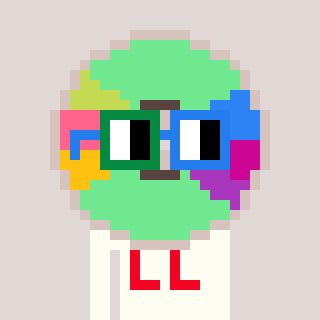
a pixel art character with square green and blue glasses, a cd-shaped head and a grayscale-colored body on a warm background